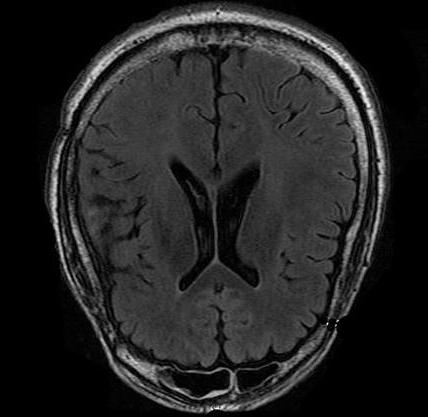
Label: notumor